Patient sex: F
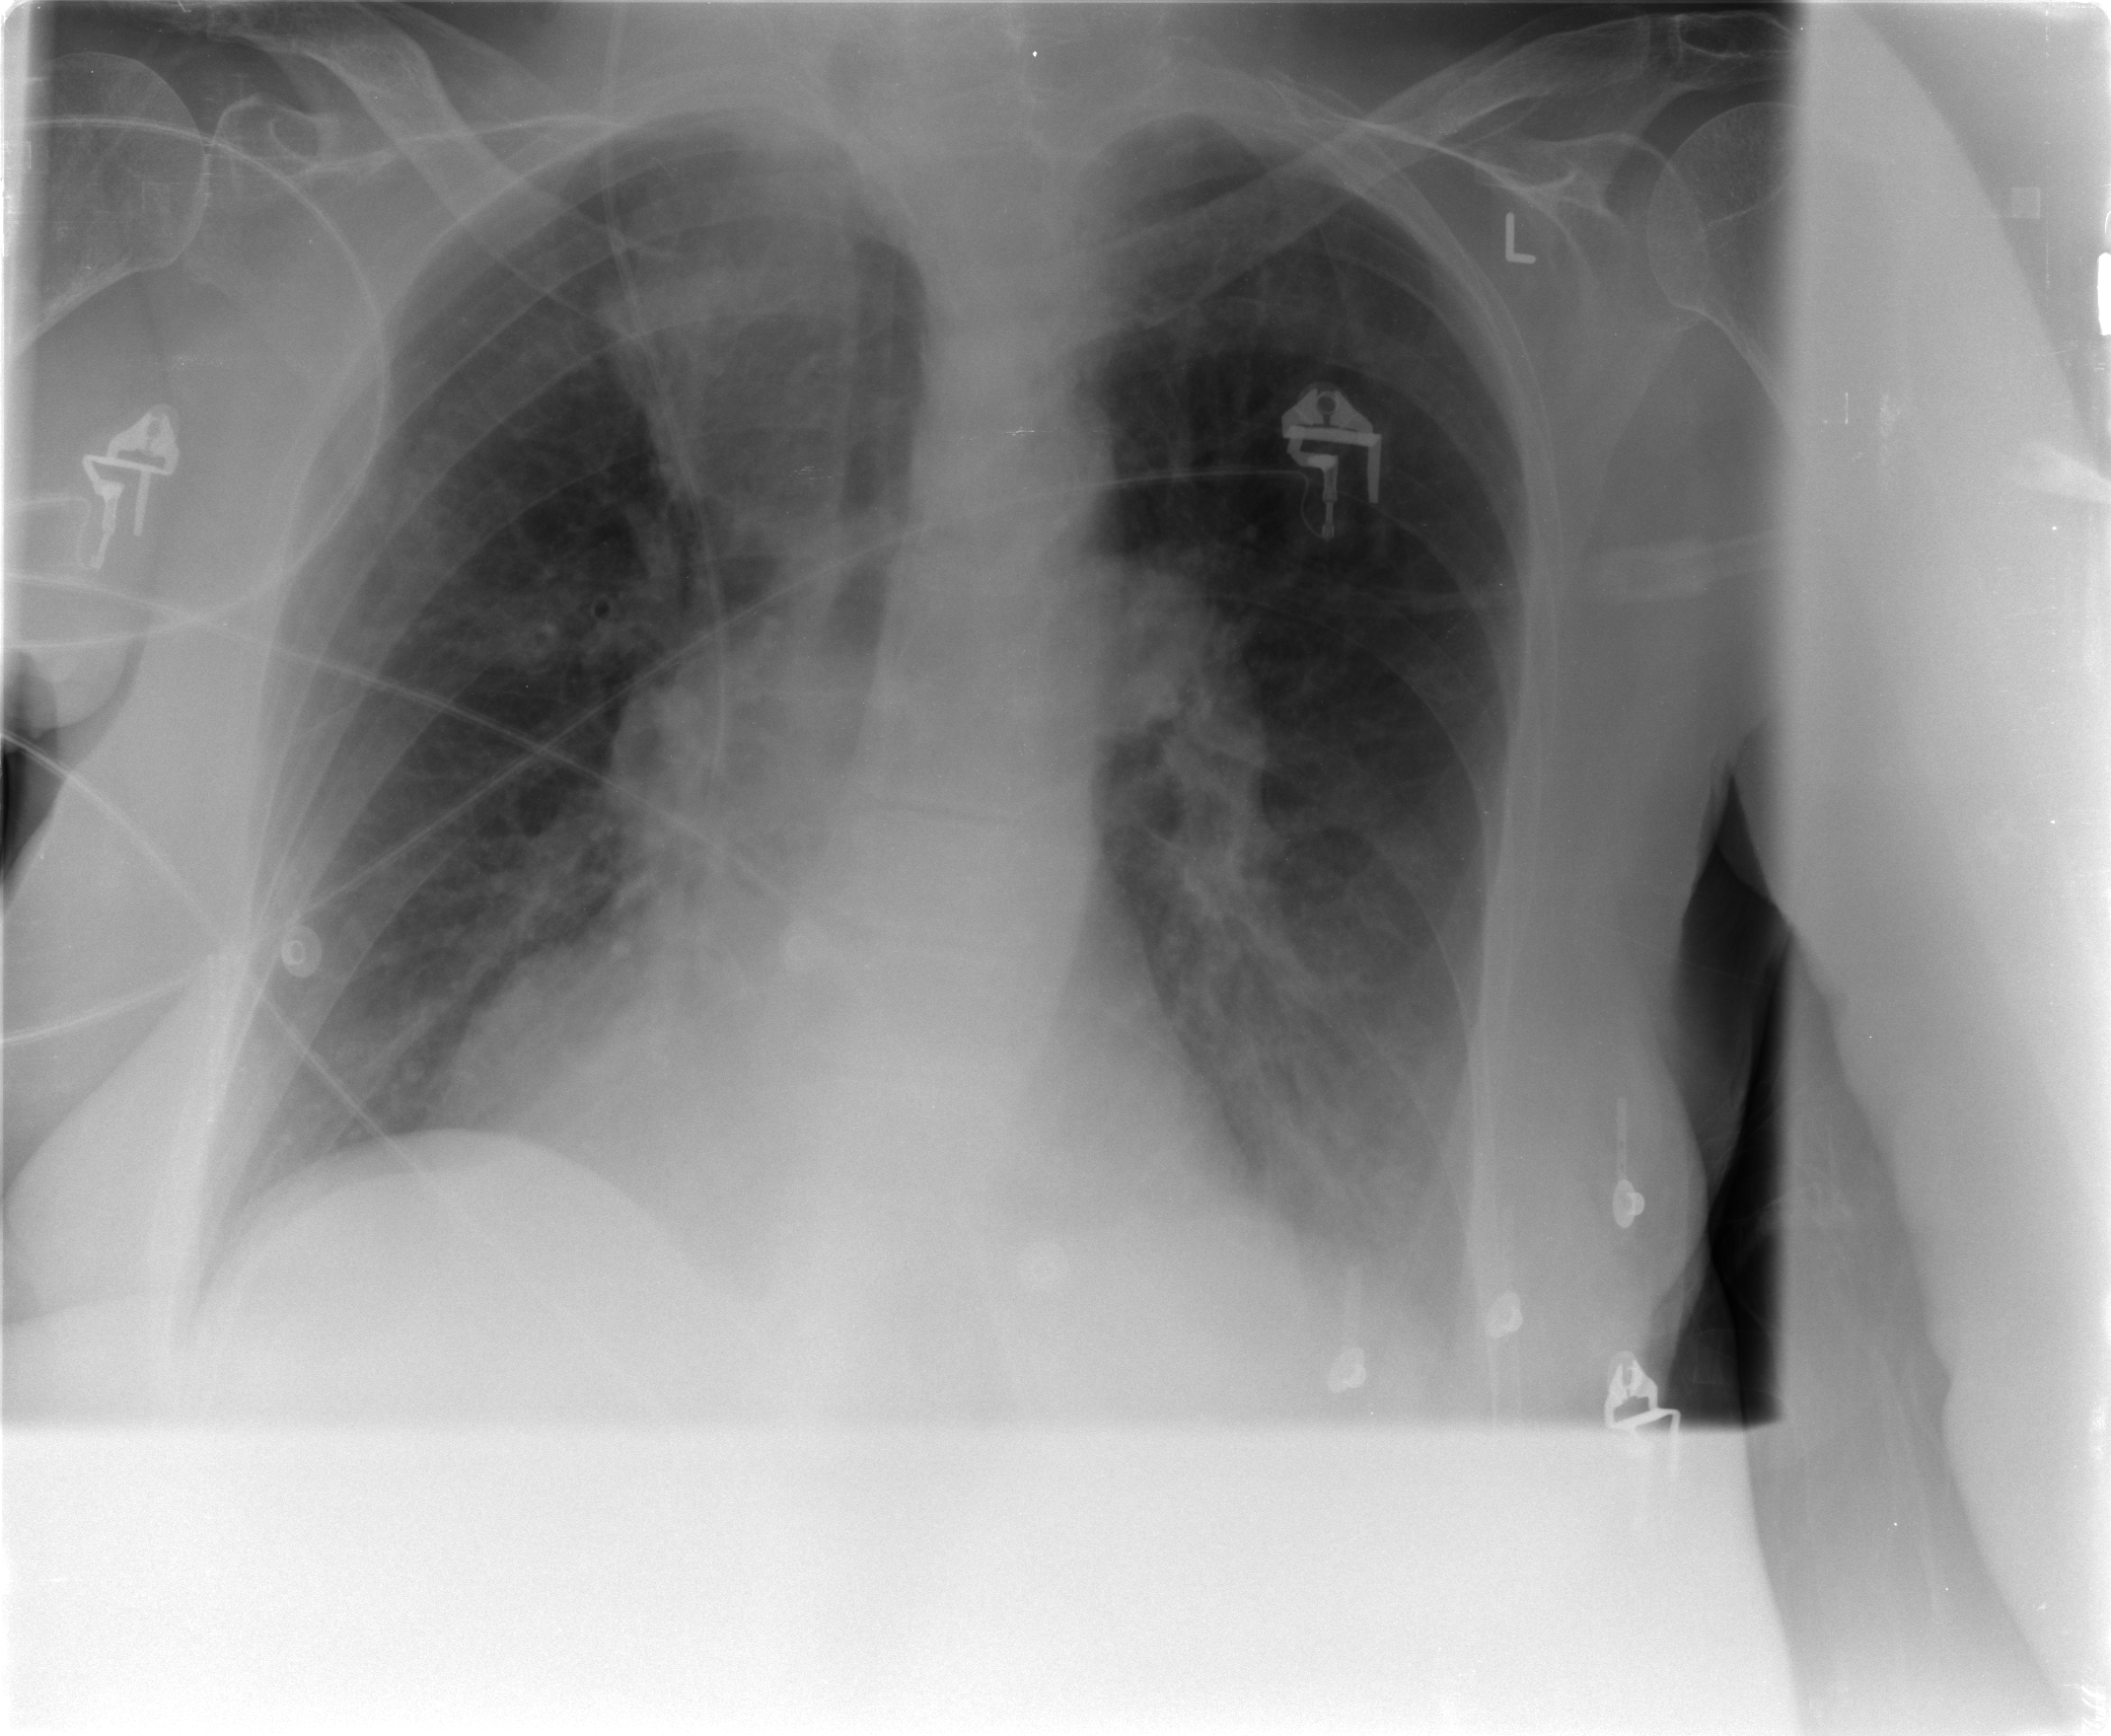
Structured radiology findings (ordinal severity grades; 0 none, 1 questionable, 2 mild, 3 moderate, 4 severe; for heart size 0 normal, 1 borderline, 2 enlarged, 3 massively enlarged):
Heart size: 1
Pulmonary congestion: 2
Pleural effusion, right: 1
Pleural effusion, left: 2
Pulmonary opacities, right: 1
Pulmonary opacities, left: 0
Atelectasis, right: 4
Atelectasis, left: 2